Aerial crown-view tile of a tropical tree (Barro Colorado Island, Panama), acquired 20241014:
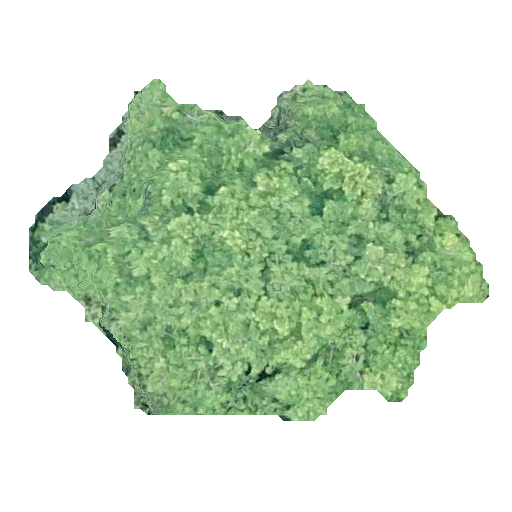
Species: Virola surinamensis
GBIF accepted scientific name: Virola surinamensis
Crown area: 162.966 m²